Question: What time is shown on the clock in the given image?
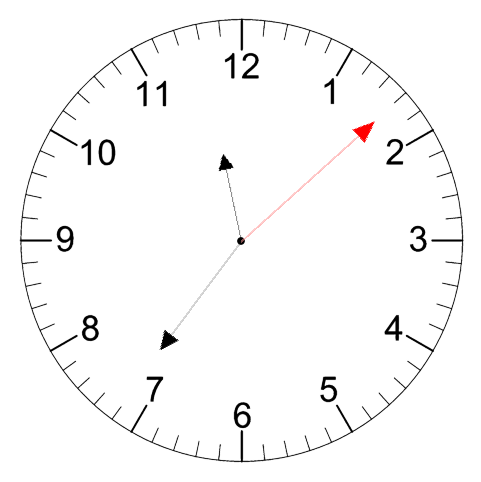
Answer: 11:36:08